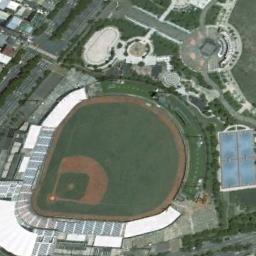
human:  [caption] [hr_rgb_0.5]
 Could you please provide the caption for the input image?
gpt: The stadium looks like an oval and is surrounded by a blue roof .

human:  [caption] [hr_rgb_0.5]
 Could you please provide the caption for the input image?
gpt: The stadium is on the grass next to some trees .

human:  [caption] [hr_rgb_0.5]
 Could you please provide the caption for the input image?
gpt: Many buildings of different shapes are beside the stadium .

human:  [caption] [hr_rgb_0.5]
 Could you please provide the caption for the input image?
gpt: The fan-shaped stadium is enclosed in the middle of the lawn, And there is a road distance from the residential area .

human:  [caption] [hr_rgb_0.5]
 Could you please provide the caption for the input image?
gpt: There are some green lawns and buildings beside the stadium .